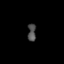
Tissue: lung
Cell type: Others
Senescence score: 0.2127
Nuclear area (px): 138
Mean DAPI intensity: 78.942